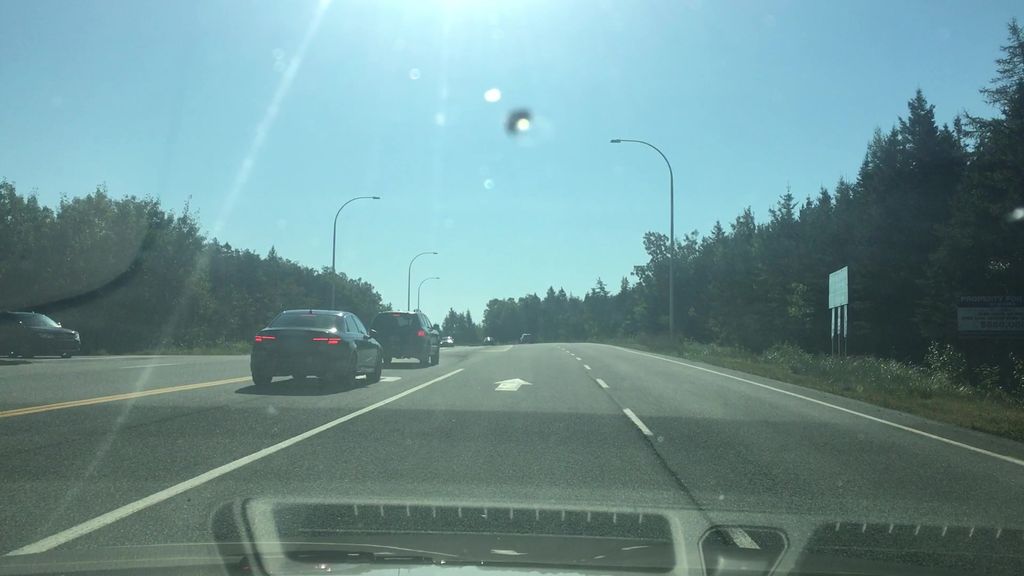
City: halifax